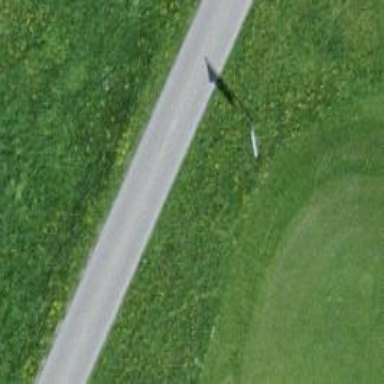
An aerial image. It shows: Flagpole which is man-made.